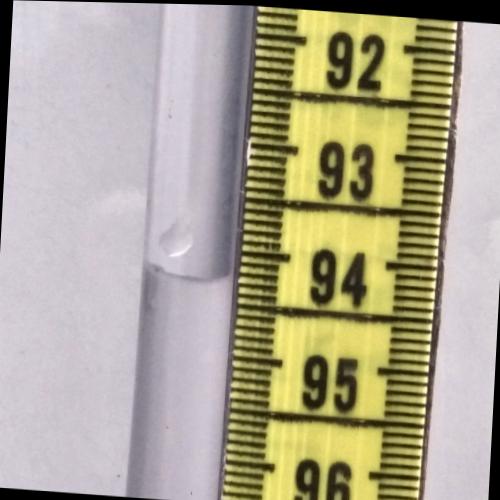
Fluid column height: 94.3 cm